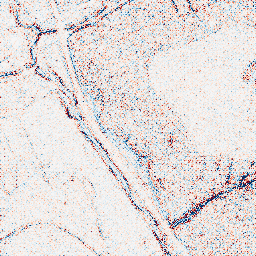
Category: edge_preserving
Decomposition family: bilateral
Decomposition parameters: d: 5
sigma_color: 50
sigma_space: 100
Upsampling method: regularized
Upsampling parameters: scale: 2
lambda_reg: 0.1
Upsampling scale: 2